Question: I've created a sample web service as
'''
package com.faisal.webservices.register;
import javax.jws.WebMethod;
import javax.jws.WebService;
@WebService()
public class RegisterService {
@WebMethod()
public String sayHello(String name) {
System.out.println("Hello: " + name);
return "Hello " + name + "!";
}
}
'''
'''
<servlet>
<display-name>RegisterService</display-name>
<servlet-name>RegisterService</servlet-name>
<servlet-class>com.faisal.webservices.register.RegisterService</servlet-class>
</servlet>
<servlet-mapping>
<servlet-name>RegisterService</servlet-name>
<url-pattern>/RegisterService</url-pattern>
</servlet-mapping>
'''
when I'm trying to access the 'wsdl' url 'http://osdbconn-faisal.rhcloud.com/RegisterService?WSDL' (as <URL> it returned an exception

How could I obtain the endpoint?
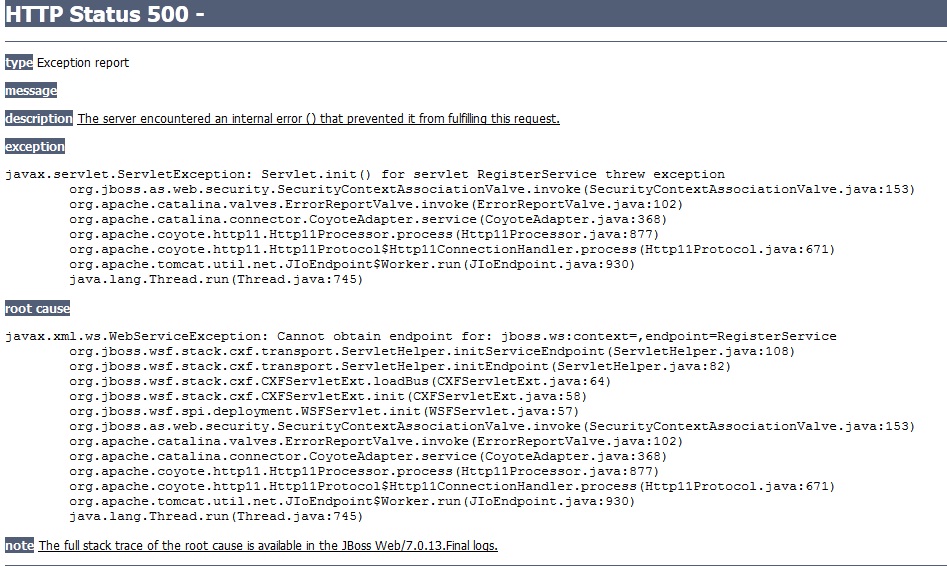
Answer: After lot of searching on google <URL> pointed me towards 'In order to be able to access the WSDL file I had to create a file jboss-web.xml'.
So, I've created 'jboss-web.xml' under 'WEB-INF' as (<URL>
'''
<?xml version="1.0" encoding="UTF-8"?>
<jboss-web>
<context-root>/</context-root>
</jboss-web>
'''